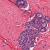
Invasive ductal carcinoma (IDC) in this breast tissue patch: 0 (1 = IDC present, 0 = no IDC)